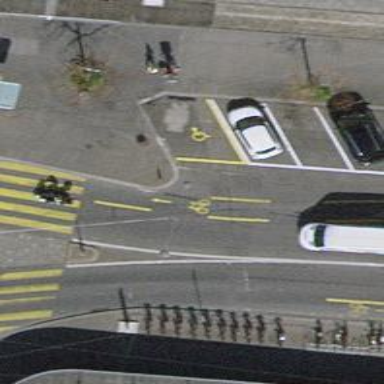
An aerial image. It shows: Bicycle repair station.